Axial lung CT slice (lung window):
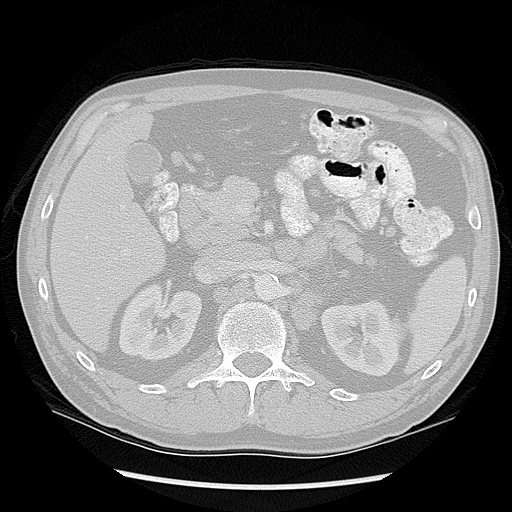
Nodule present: no